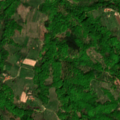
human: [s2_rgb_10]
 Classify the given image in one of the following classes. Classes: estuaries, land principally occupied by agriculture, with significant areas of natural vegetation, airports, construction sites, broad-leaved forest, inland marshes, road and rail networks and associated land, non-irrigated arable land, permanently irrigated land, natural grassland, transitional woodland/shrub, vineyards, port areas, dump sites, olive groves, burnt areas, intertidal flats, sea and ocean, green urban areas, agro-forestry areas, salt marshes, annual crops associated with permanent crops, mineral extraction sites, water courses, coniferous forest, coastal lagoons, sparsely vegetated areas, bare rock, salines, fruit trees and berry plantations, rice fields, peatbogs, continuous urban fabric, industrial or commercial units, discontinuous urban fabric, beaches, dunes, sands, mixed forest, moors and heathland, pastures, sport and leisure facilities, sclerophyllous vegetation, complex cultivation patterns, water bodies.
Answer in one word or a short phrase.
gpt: complex cultivation patterns, land principally occupied by agriculture, with significant areas of natural vegetation, broad-leaved forest